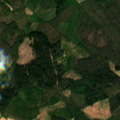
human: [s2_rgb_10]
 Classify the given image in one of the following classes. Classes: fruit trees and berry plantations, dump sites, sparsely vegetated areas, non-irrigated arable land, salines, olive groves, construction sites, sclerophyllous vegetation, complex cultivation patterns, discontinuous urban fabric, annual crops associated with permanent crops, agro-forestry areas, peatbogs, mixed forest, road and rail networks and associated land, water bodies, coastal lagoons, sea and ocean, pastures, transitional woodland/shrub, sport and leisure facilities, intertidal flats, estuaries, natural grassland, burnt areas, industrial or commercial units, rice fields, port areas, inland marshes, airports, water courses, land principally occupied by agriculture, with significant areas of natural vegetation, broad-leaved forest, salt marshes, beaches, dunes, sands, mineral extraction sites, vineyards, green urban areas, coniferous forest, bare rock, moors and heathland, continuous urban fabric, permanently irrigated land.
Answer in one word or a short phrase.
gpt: non-irrigated arable land, coniferous forest, mixed forest, transitional woodland/shrub